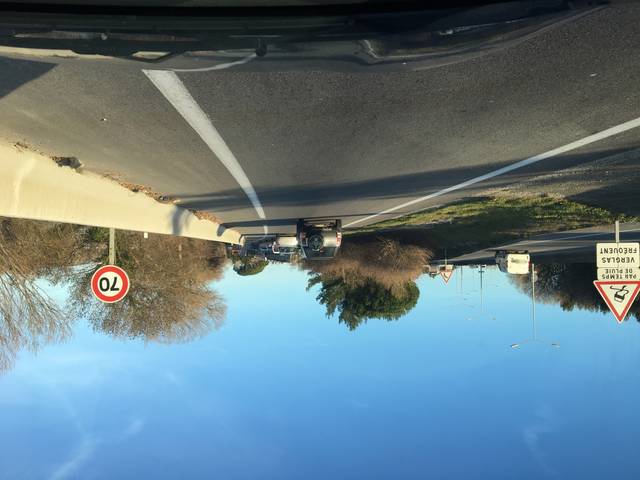
Region: France
Coordinates: 43.959, 4.843